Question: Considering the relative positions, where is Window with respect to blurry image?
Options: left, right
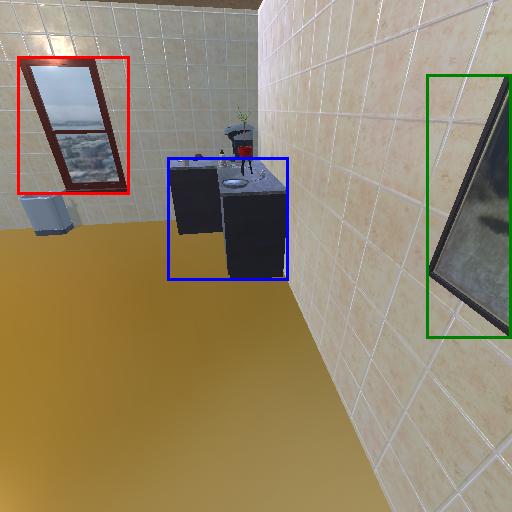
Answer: left